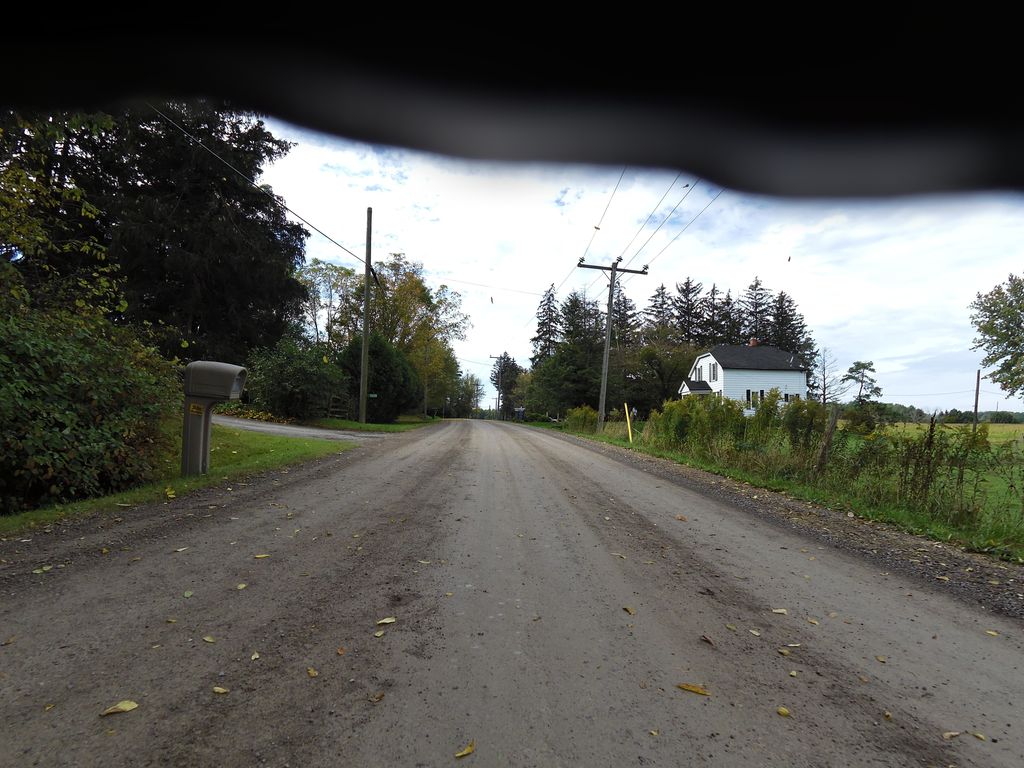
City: hamilton